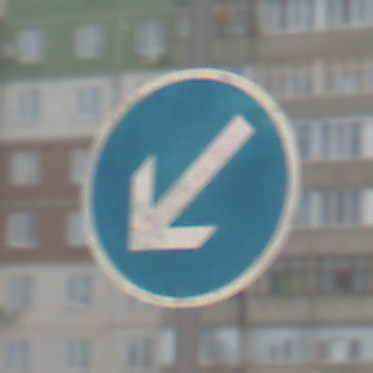
Verkehrszeichen: VorgeschriebeneVorbeifahrtLinks
Umgebung: Outdoor, Urban
Tageszeit: MorningAfternoon
Wetter: PartlyCloudy
Licht: Natural
Jahreszeit: NotSpecified
Kontrast: HighContrast